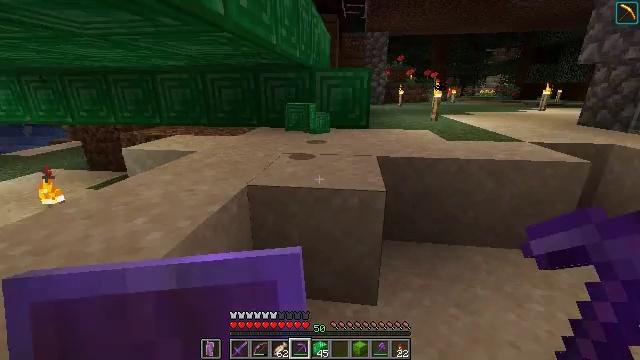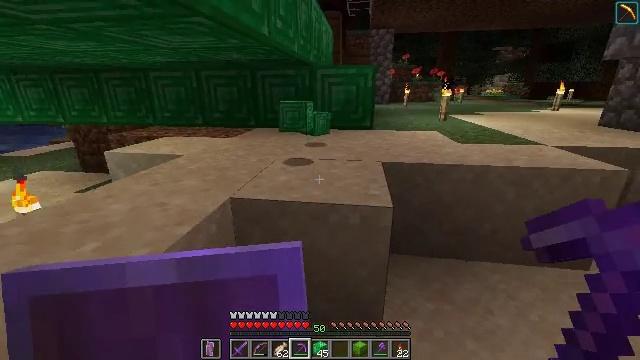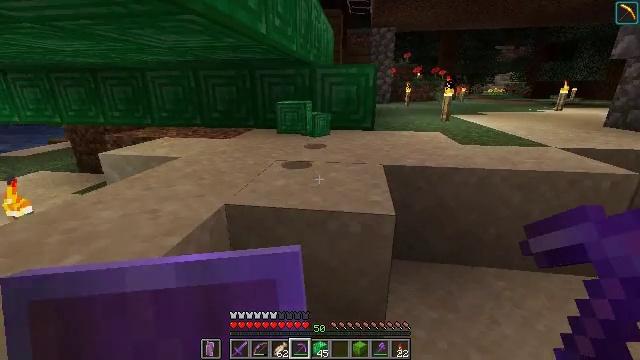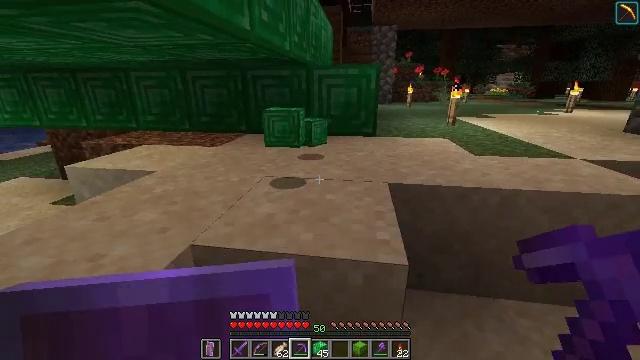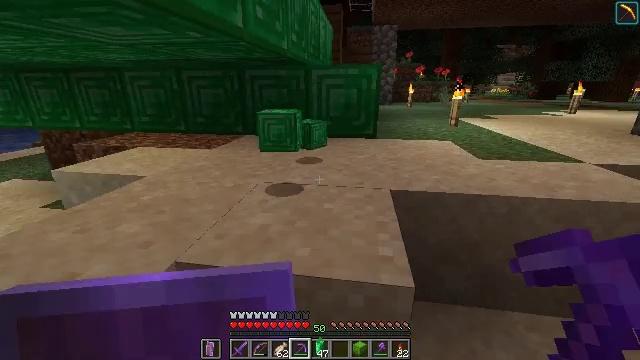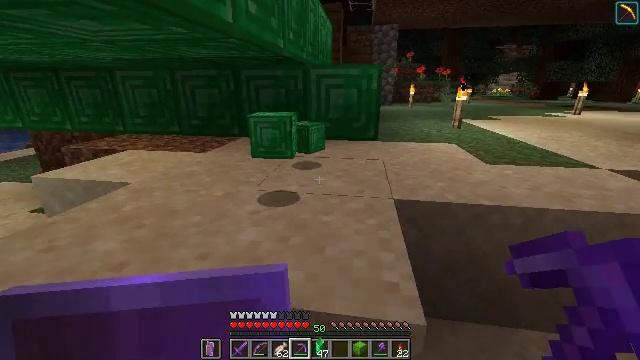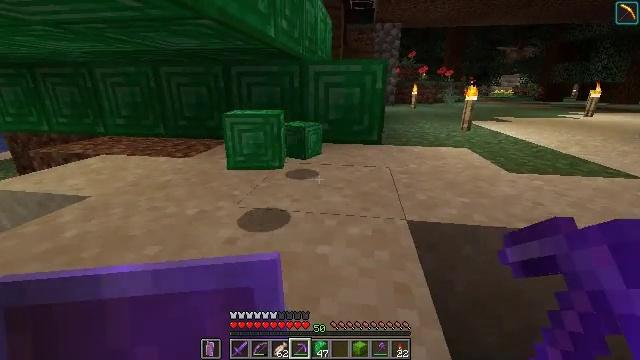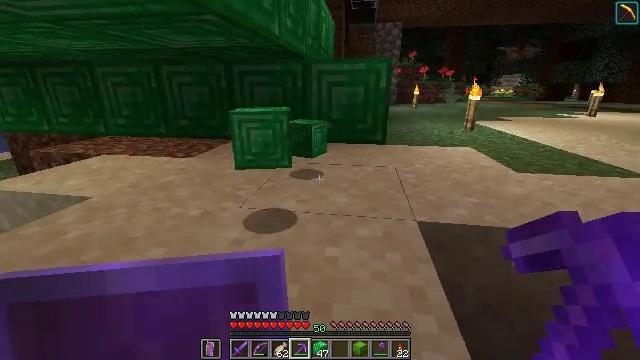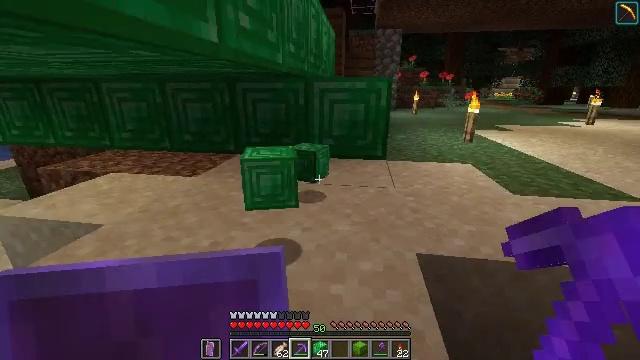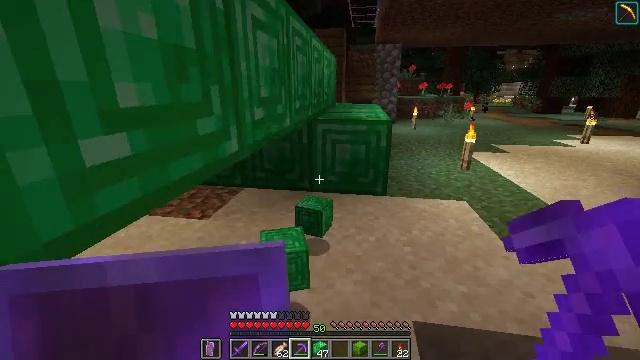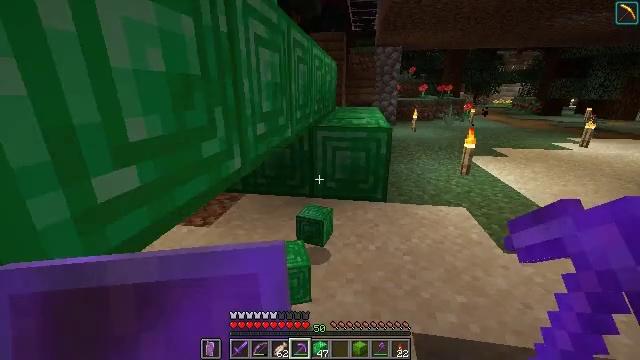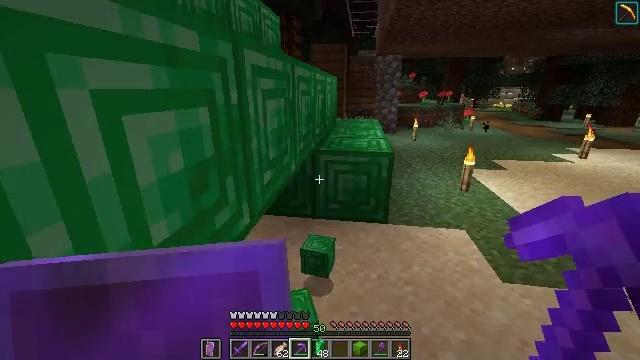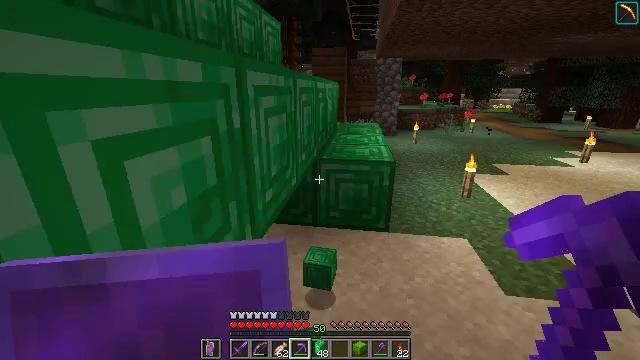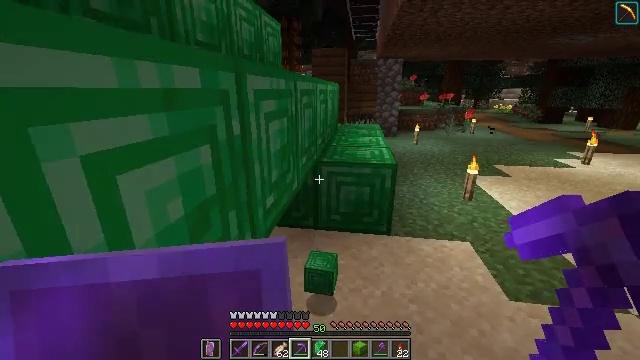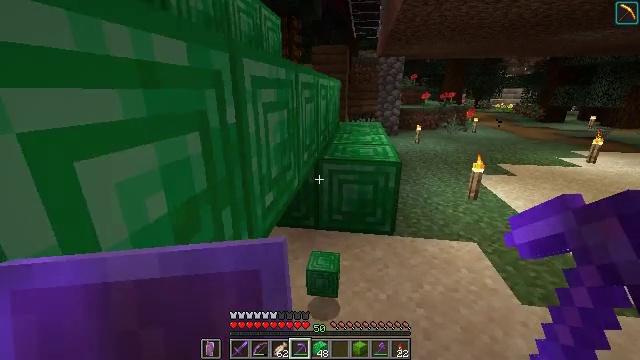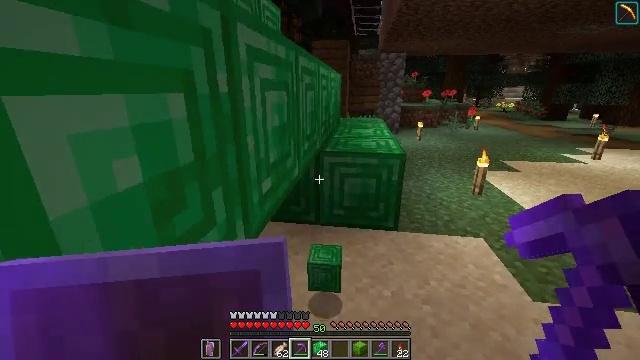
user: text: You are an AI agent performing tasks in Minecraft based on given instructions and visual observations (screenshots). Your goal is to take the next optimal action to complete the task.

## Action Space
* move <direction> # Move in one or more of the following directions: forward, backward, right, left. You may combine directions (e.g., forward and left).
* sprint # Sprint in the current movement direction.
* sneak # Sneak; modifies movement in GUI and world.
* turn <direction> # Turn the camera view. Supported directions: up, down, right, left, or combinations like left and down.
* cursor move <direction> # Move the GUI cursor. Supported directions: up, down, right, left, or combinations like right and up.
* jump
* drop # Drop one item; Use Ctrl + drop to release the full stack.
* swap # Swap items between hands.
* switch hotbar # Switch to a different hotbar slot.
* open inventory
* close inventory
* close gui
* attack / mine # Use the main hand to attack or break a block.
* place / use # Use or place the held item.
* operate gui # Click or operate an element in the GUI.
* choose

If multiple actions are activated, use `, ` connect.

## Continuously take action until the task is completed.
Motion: motion action
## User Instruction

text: Harvest the emerald block.
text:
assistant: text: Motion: move forward
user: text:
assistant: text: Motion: move forward
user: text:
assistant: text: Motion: move forward
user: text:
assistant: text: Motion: move forward
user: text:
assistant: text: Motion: move forward
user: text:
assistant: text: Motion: move forward
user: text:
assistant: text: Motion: move forward
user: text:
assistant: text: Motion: move forward, jump
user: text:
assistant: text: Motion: move forward, jump
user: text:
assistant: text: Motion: move forward, jump
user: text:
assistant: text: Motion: move forward, jump
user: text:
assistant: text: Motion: move forward, jump
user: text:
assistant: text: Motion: move forward
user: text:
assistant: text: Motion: move forward
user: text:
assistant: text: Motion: move forward
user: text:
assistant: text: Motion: move forward
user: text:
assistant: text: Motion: move forward, turn right and down
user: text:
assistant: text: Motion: move forward
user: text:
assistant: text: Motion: move forward
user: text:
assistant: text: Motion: move forward
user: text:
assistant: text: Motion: move forward
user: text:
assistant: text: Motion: move forward
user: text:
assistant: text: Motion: move forward
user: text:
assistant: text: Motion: move forward, turn right and down, attack / mine
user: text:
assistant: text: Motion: move forward, turn right and down, attack / mine
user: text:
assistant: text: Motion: turn right and down, attack / mine
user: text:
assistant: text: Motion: attack / mine
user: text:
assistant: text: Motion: attack / mine
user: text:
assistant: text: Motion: attack / mine
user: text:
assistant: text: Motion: attack / mine